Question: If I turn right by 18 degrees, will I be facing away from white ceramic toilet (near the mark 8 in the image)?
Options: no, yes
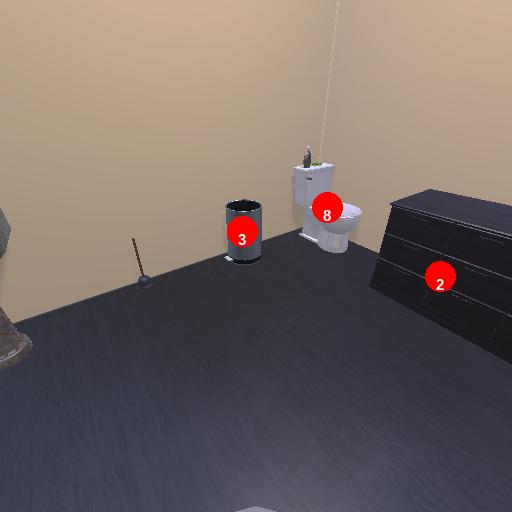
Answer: no